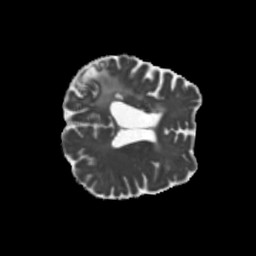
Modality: MD
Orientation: axial
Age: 68
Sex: female
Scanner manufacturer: siemens
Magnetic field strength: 3 T
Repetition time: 5.25 s
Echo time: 0.08 s